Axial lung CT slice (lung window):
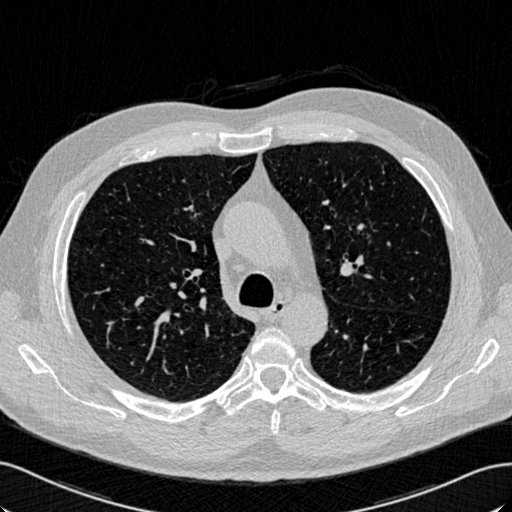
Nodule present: no